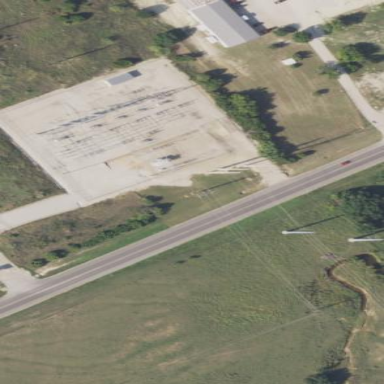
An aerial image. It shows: Distribution substation surrounded by fence.